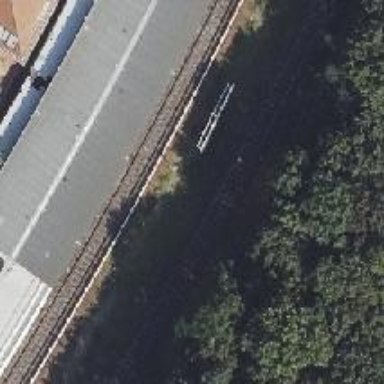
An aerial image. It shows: Close-up of railway platform edge.